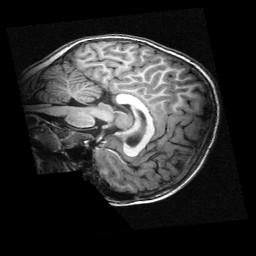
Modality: T1w
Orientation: sagittal
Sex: male